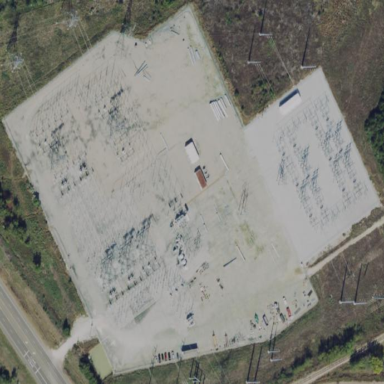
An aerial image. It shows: Fenced power substation at the transmission level.